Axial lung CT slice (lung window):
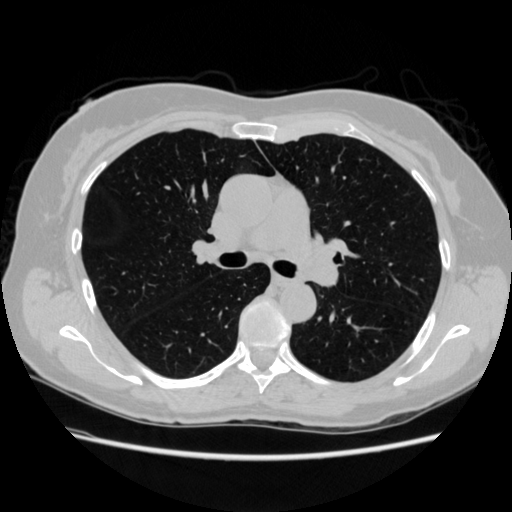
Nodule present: no